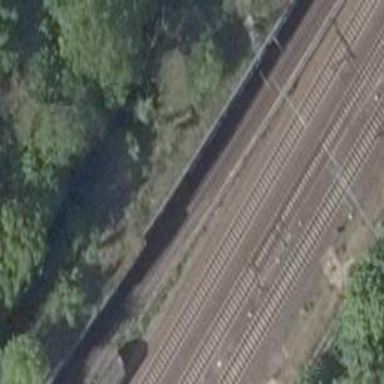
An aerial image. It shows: Railway track with contact line for electrification.